Question: SQL Server Query with 6M records taking 8 Sec is it Normal ?
If no then how i can optimize the query to reduce execution time
'''
select ChargeID , SUM(Fee) from Charges group by ChargeID
'''
The Server Machine is an Xeon(R) CPU with 12GB of RAM and running 64-bit OS
Memory usage is nearly 10GB and CPU ussage is 5-10 %
Charges Table have only Clustered Index ChargeID.
Here is Execution Plan

Recommend some tips or tricks that can reduce the execution time Thanks
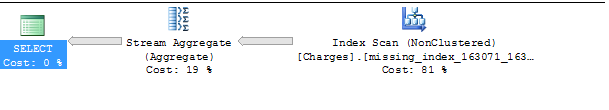
Answer: Yes and no. It depends on the server, likely more the disc IO.
YOu do an index seek - that is as good as it gets. THe question is how fast teh discs deliver the data. I would expect a lot less time, but then I would expect the "discs" to be SSD in 2014 for any real analysis.
I would check disc IO, latencies etc. - but from the SQL side there is nothing you can do anymore, that is as good as it gets as a query plan.